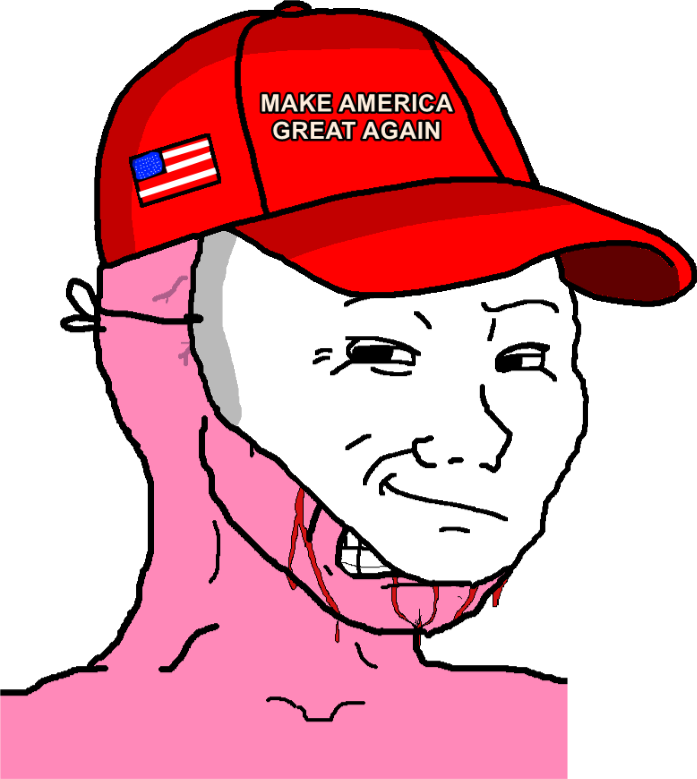
Label: 5_Rage